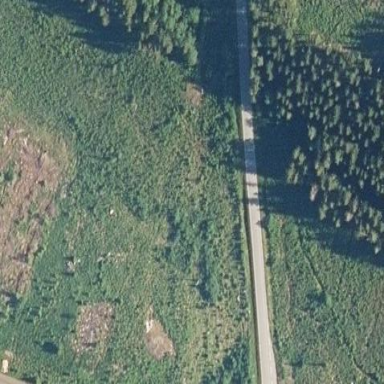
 likely man-made clearing in the landscape."